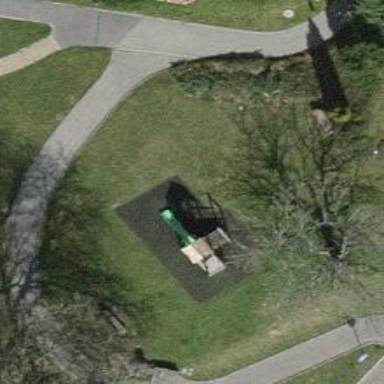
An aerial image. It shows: Playground area for leisure activities on the land.